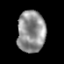
Tissue: prostate
Cell type: T cells
Senescence score: 0.2153
Nuclear area (px): 1141
Mean DAPI intensity: 144.787